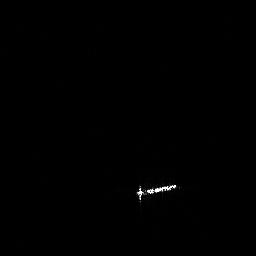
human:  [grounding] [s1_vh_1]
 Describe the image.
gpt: In the satellite image, there is  <ref>1 medium ship </ref> <box>[[51, 69, 70, 78, 0]]</box> located at bottom.